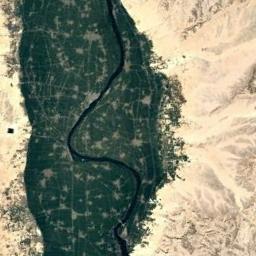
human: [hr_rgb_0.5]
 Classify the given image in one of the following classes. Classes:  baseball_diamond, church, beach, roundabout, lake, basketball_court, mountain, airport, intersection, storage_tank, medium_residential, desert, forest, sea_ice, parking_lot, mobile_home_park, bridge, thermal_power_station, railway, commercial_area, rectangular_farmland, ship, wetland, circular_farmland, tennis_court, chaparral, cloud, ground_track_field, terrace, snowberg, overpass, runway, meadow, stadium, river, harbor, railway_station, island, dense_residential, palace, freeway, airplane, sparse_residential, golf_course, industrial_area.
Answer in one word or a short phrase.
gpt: river